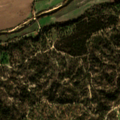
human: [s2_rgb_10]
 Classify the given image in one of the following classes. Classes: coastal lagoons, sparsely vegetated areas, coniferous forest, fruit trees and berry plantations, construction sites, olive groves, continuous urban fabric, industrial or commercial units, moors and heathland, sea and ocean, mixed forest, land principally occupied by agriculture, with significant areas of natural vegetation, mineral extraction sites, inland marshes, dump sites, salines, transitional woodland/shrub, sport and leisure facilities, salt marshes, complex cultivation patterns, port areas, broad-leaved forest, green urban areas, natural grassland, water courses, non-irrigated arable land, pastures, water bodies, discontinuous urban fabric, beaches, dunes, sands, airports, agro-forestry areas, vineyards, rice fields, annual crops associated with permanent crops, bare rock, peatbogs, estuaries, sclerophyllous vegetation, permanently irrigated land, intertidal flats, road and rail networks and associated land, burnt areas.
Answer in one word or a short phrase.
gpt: permanently irrigated land, broad-leaved forest, mixed forest